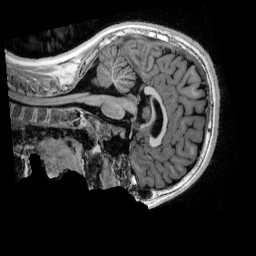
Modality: UNIT1_denoised
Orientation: sagittal
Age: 11
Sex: male
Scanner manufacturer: siemens
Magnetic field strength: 3 T
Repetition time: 4 s
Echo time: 0.00303 s